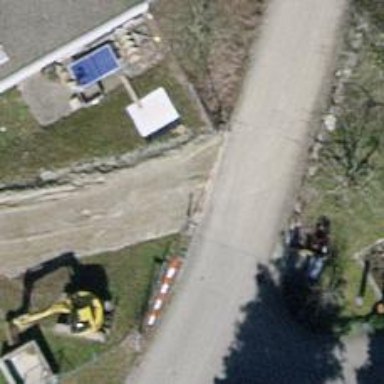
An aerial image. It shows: Bump gate barrier.